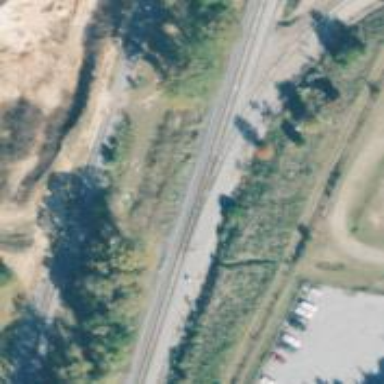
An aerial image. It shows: Railway spur junction.